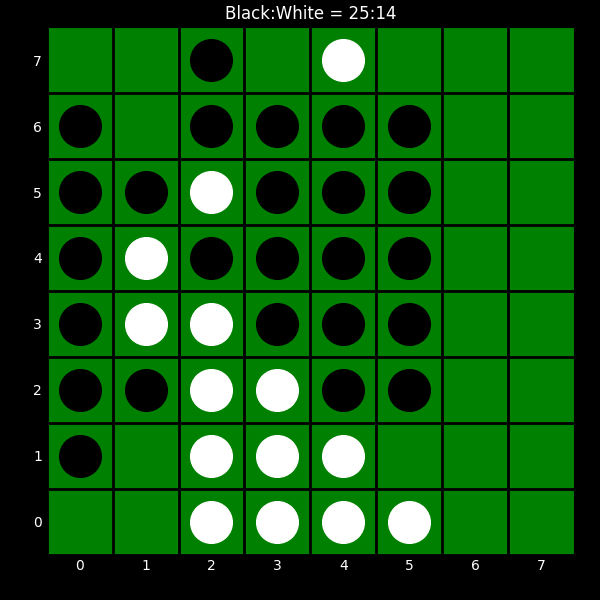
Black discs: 25
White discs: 14